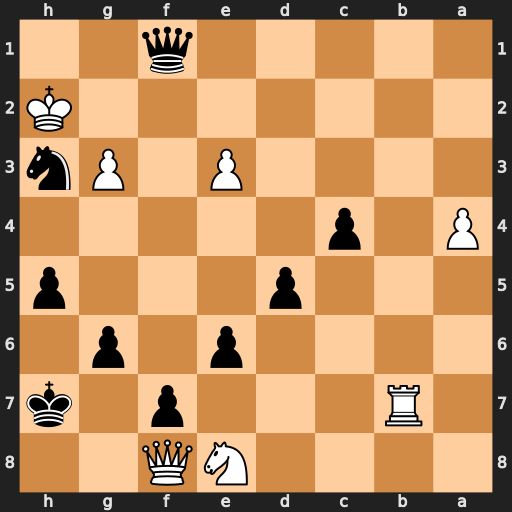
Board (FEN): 4NQ2/1R3p1k/4p1p1/3p3p/P1p5/4P1Pn/7K/5q2
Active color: b
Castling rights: -
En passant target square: -
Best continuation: Qg1+ Kxh3 Qh1#